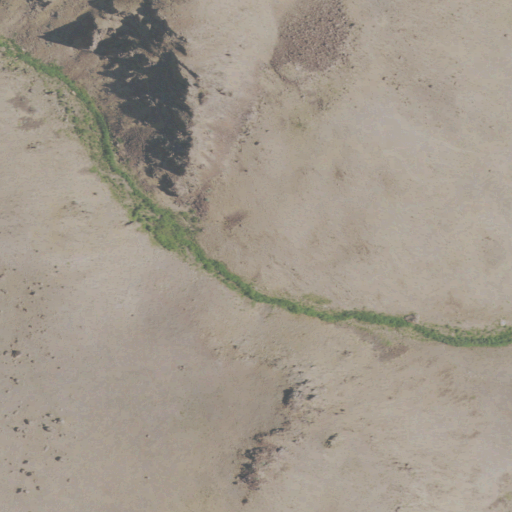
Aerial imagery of valley in Oregon named Bone Canyon containing grassland, shrub, and open development